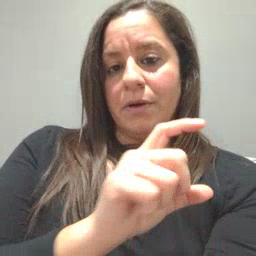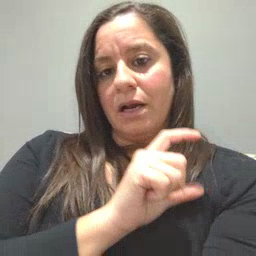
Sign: police